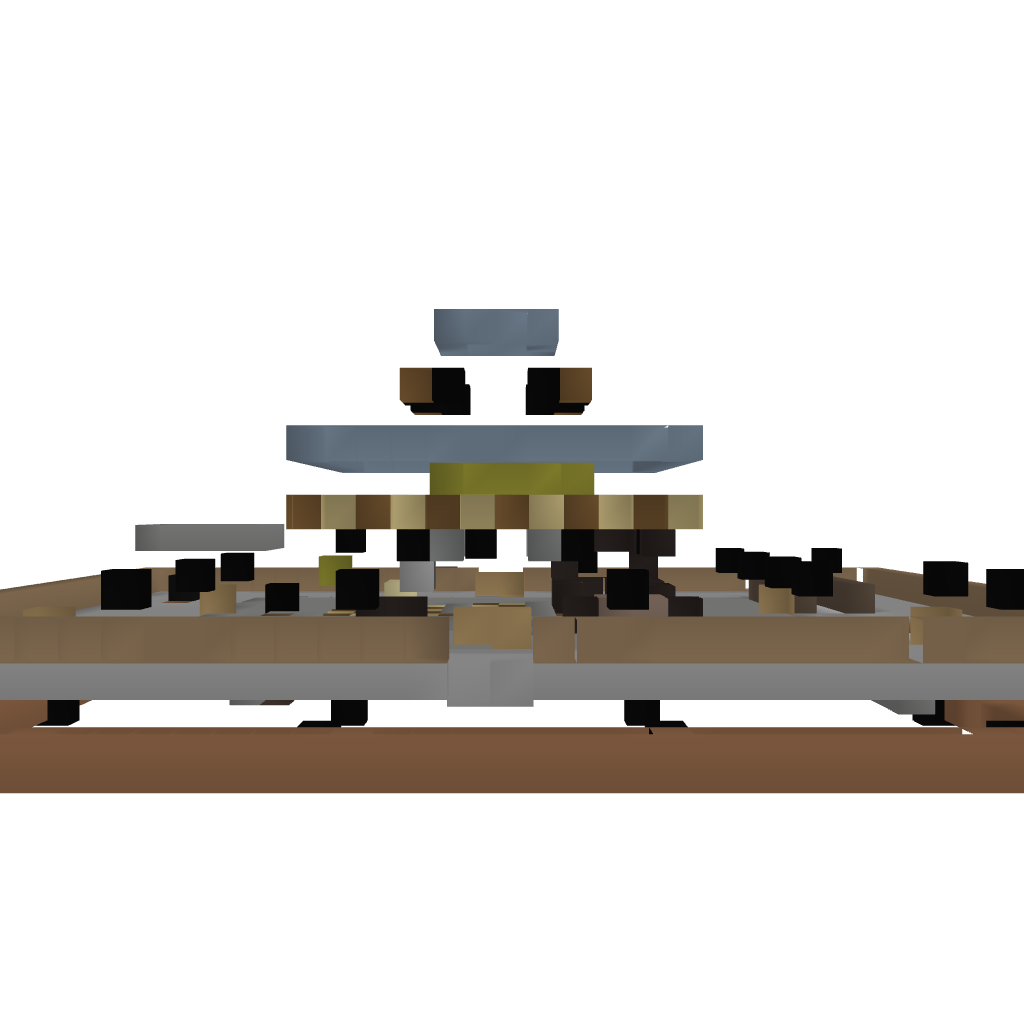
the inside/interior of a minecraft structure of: Fazendinha - Small Farm